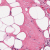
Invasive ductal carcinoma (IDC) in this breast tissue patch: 0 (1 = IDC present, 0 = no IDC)